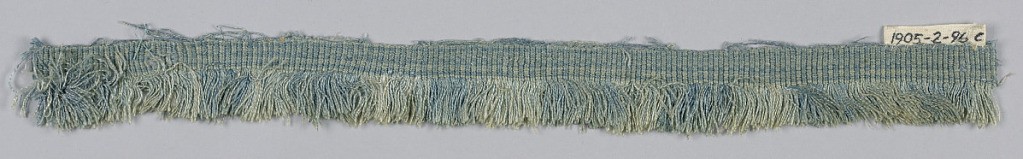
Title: Fringe
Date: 16th century
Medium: silk Technique: woven
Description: Blue fringe with a plain-woven heading and thread skirt.